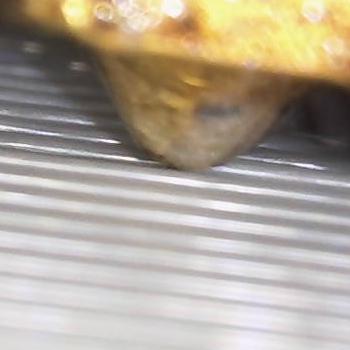
Flow rate: 69%